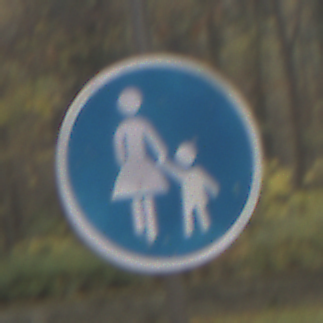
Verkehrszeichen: Gehweg
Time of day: MorningAfternoon
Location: Outdoor (Nature)
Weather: Overcast
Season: Autumn
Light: Natural